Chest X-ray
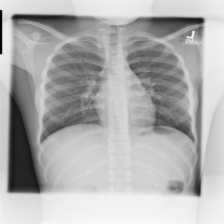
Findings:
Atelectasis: negative
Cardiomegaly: negative
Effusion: negative
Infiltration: negative
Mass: negative
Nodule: negative
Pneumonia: negative
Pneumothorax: negative
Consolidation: negative
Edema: negative
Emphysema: negative
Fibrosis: negative
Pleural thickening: negative
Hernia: negative